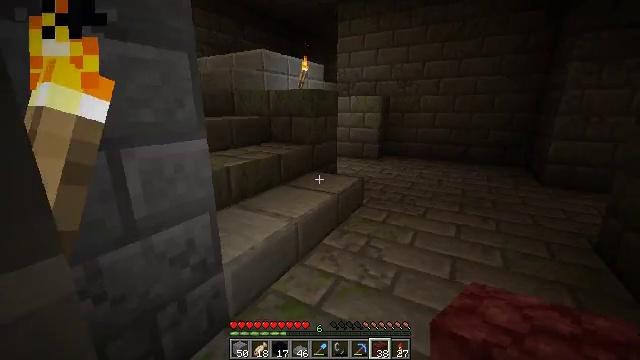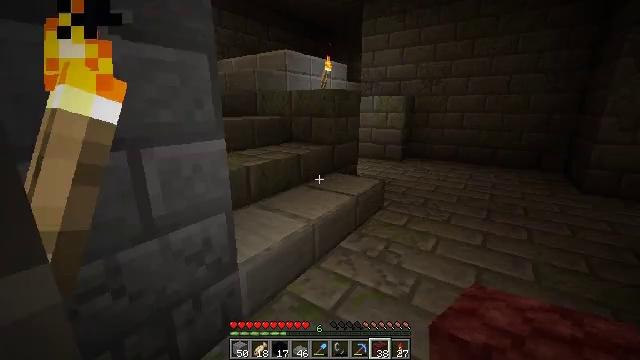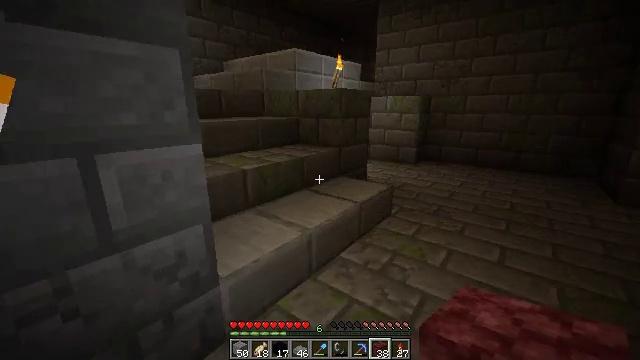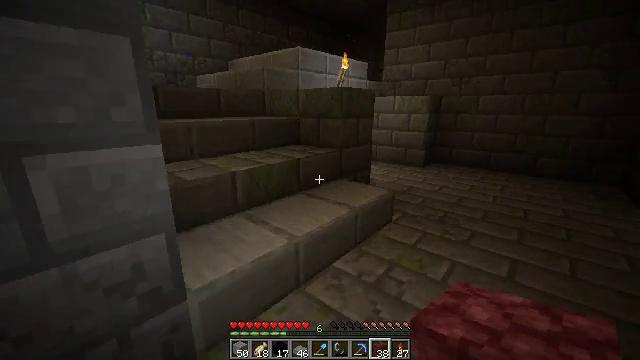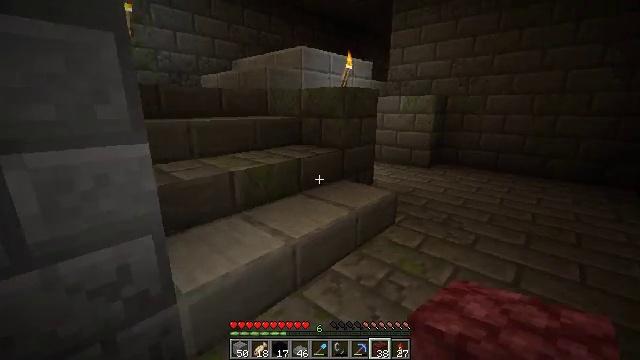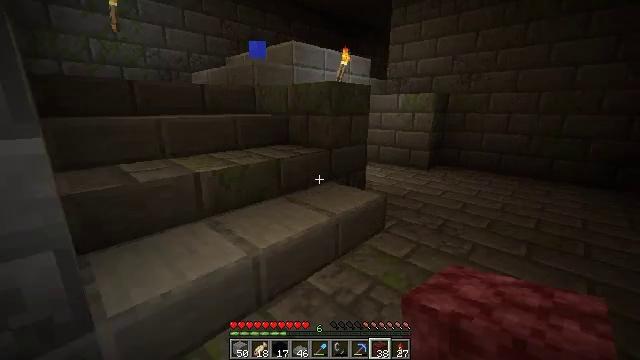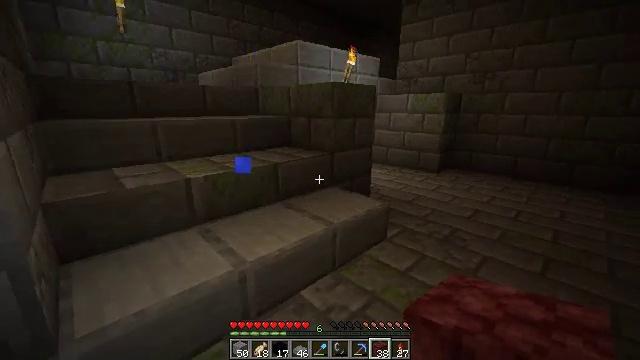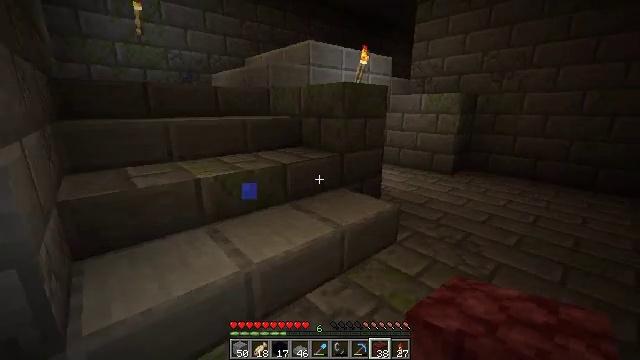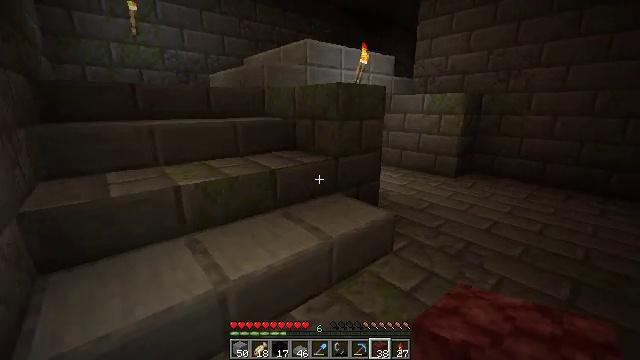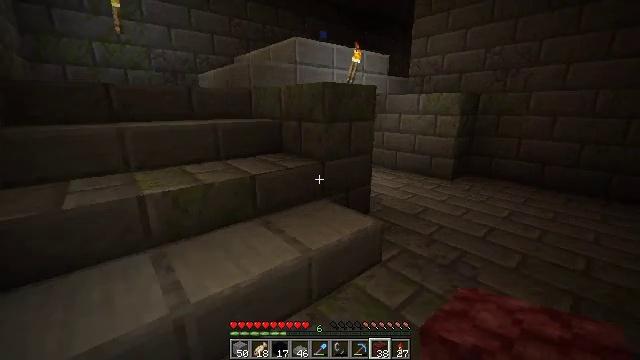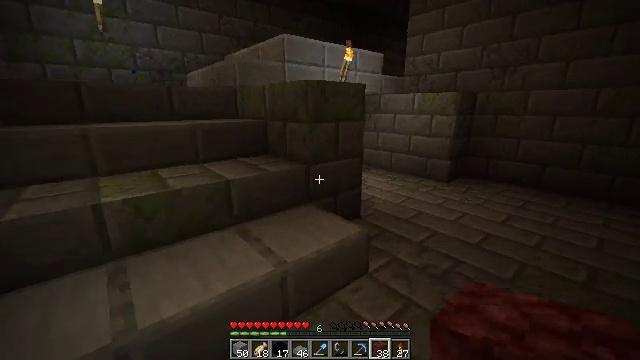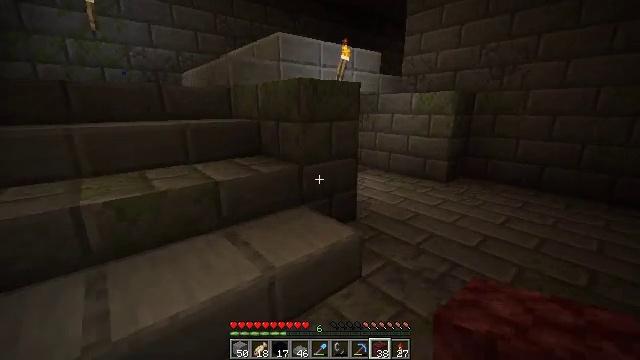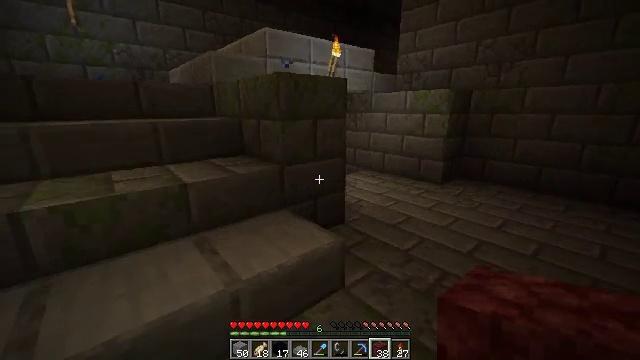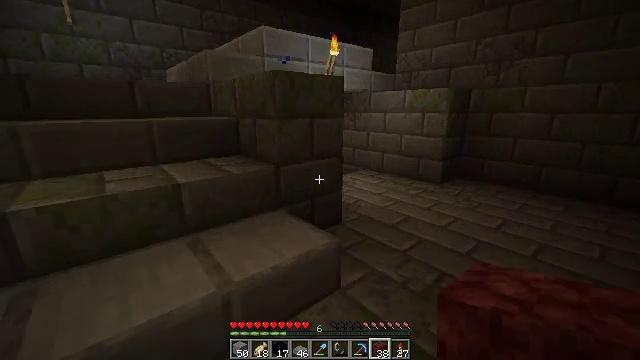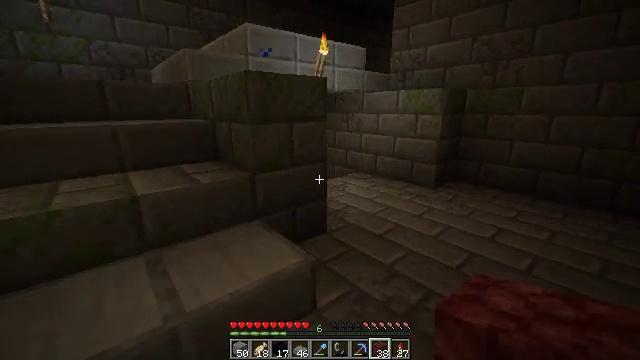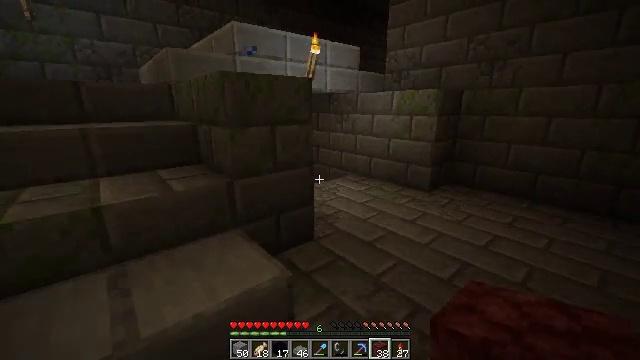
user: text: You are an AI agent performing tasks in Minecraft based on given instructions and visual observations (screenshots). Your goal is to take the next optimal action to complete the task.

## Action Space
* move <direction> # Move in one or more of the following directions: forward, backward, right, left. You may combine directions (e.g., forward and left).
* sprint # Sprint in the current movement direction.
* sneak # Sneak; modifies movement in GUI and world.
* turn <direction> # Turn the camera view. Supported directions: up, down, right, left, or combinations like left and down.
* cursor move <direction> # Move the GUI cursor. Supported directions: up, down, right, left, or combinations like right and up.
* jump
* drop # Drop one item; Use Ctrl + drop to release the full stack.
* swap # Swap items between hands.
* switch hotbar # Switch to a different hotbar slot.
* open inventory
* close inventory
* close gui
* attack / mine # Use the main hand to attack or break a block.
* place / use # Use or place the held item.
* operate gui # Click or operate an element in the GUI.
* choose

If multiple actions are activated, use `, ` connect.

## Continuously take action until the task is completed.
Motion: motion action
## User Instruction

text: Collect some blue concrete blocks.
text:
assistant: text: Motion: move forward and move right, turn left
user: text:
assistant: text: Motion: move forward and move right, turn left
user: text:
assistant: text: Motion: move forward and move right, turn left
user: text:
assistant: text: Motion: move forward and move right, turn left
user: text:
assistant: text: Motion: move forward and move right, turn left
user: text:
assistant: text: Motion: move forward and move right, turn left
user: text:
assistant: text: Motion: move forward and move right, turn left
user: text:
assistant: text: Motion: move forward and move right, turn left
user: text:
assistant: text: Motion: move forward and move right
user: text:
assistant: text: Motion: move forward and move right
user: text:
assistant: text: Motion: move forward and move right
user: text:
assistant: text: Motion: move forward and move right
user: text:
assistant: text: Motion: move forward and move right
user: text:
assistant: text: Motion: move forward and move right
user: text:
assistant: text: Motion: move forward and move right
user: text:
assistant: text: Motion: move forward and move right
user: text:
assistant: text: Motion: move forward
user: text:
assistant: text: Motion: move forward
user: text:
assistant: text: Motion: move forward
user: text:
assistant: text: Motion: move forward
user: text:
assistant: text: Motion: move forward
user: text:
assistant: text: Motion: move forward
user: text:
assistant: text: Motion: move forward and move right
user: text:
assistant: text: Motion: move forward and move right
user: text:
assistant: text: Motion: move forward and move right
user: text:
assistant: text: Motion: move forward
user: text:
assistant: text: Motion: move forward
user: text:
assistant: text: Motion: move forward
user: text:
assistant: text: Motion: move forward
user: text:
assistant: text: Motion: move forward